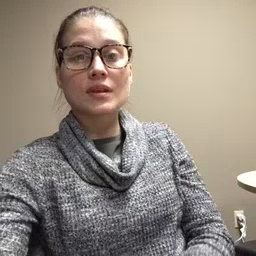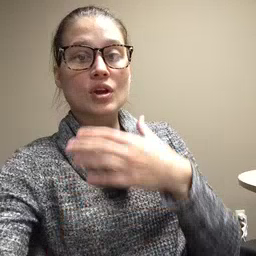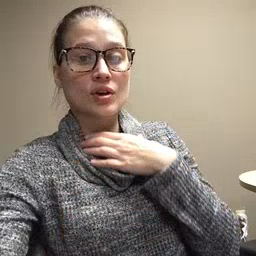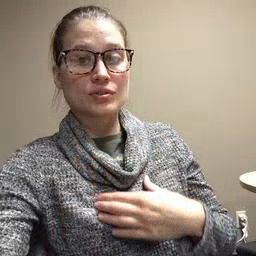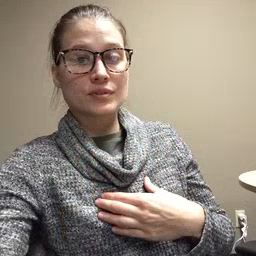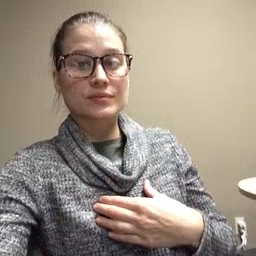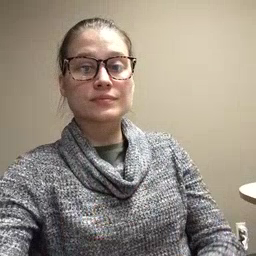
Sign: hungry